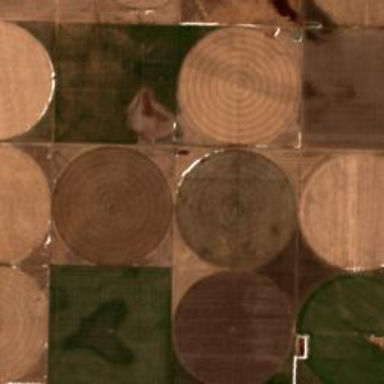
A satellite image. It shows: Farmland with pivot irrigation system.